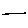
Label: line